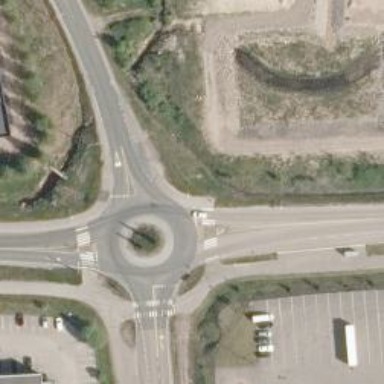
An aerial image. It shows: Secondary road with asphalt surface leading to roundabout junction.